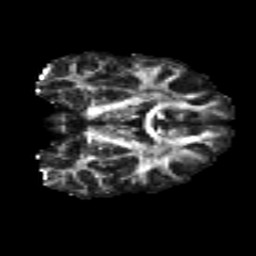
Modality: FA
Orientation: coronal
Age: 19
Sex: male
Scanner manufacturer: siemens
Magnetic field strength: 3 T
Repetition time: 8.8 s
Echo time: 0.085 s